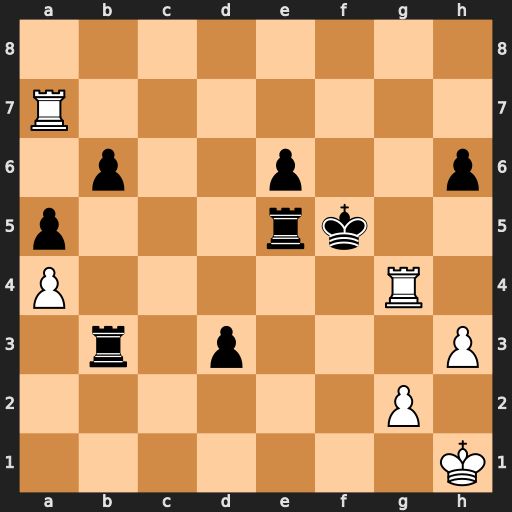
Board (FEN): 8/R7/1p2p2p/p3rk2/P5R1/1r1p3P/6P1/7K
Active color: w
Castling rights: -
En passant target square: -
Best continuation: Rf7#